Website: slack
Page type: payment
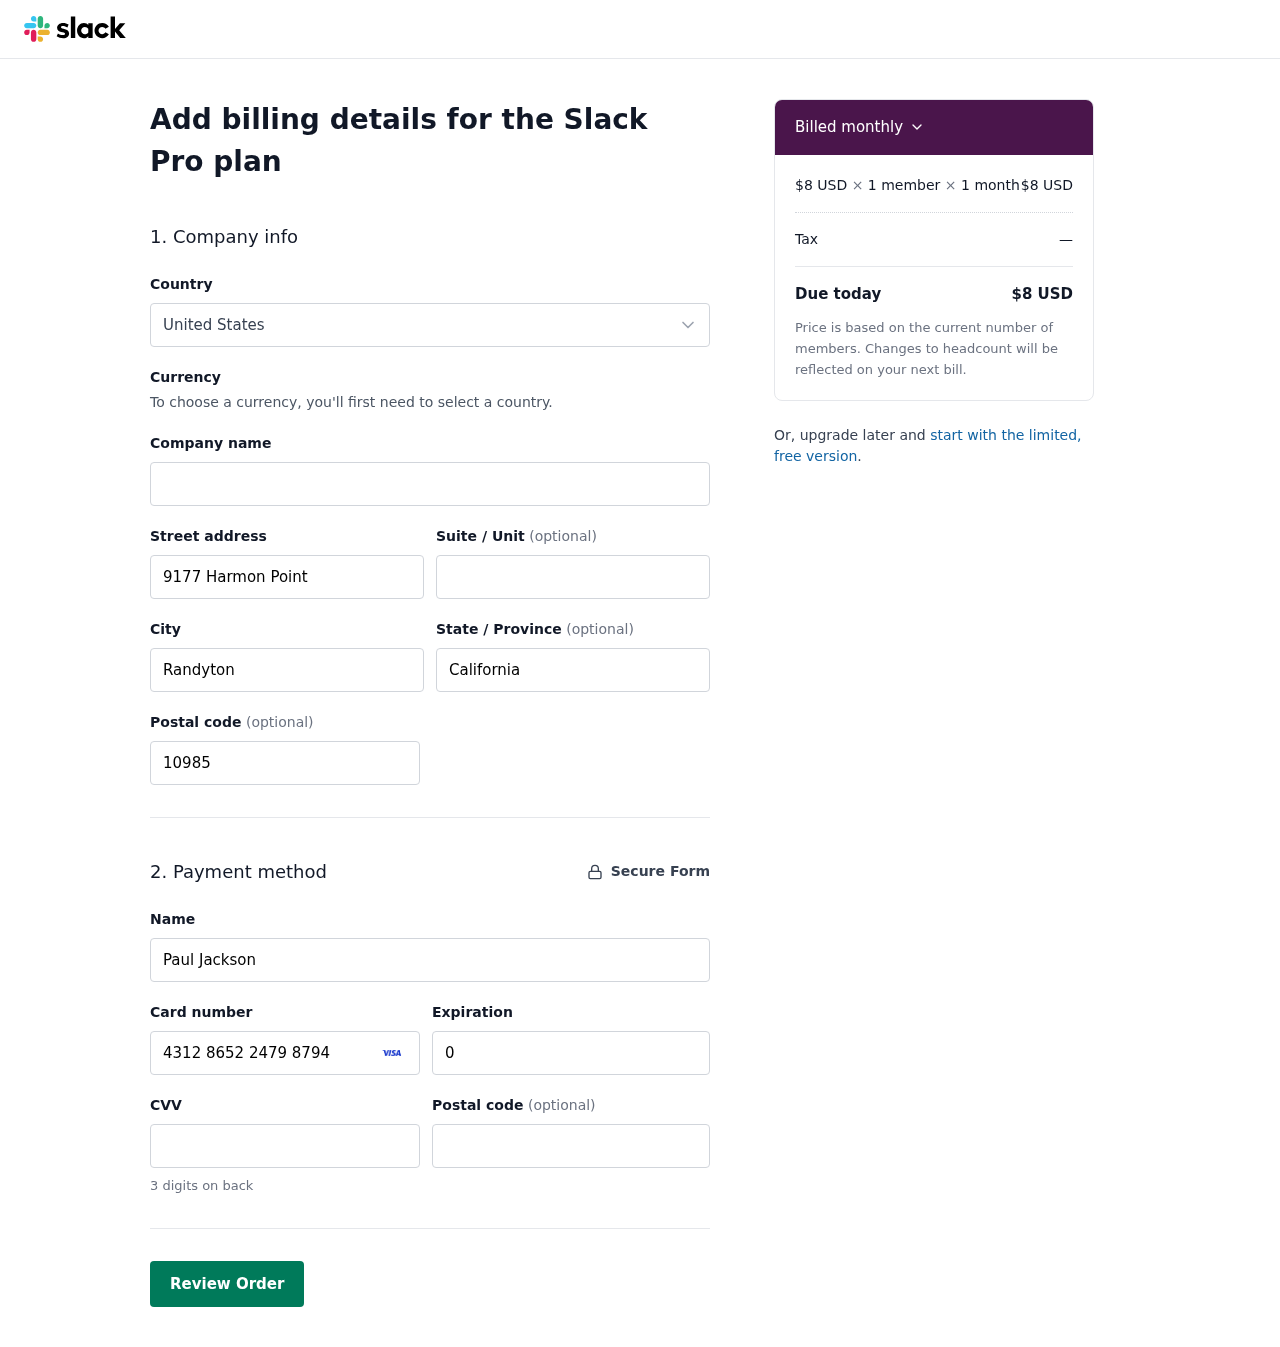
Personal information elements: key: PII_COUNTRY
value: United States
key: PII_STREET
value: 9177 Harmon Point
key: PII_CITY
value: Randyton
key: PII_STATE
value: California
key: PII_POSTCODE
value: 10985
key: PII_FULLNAME
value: Paul Jackson
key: PII_CARD_NUMBER
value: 4312 8652 2479 8794
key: PII_CARD_EXPIRY
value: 01/29
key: PII_CARD_CVV
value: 111
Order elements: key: ORDER_PRICE_PER_MEMBER
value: $8 USD
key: ORDER_NUM_MEMBERS
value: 1 member
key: ORDER_NUM_MONTHS
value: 1 month
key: ORDER_SUBTOTAL
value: $8 USD
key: ORDER_TAX
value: —
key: ORDER_TOTAL
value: $8 USD